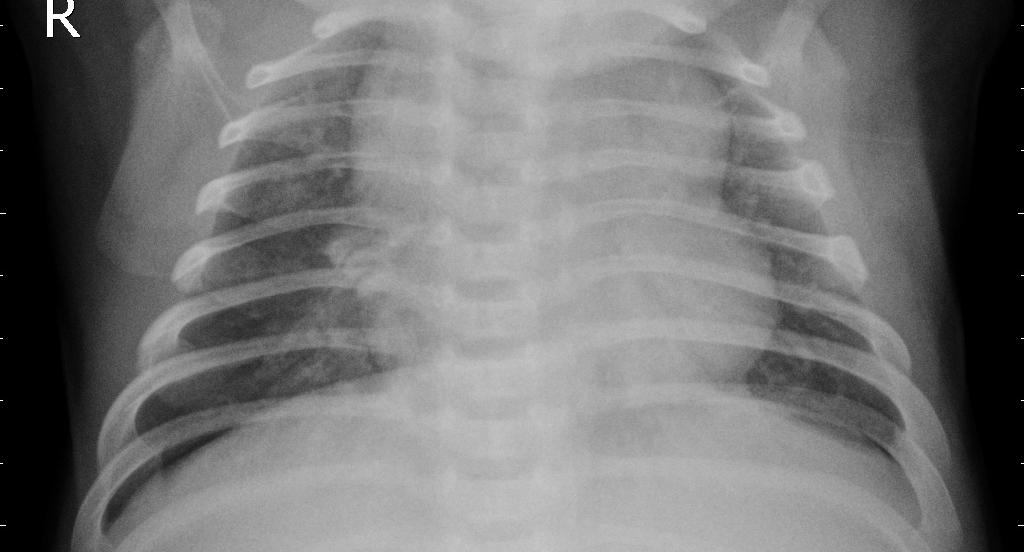
Diagnosis: PNEUMONIA